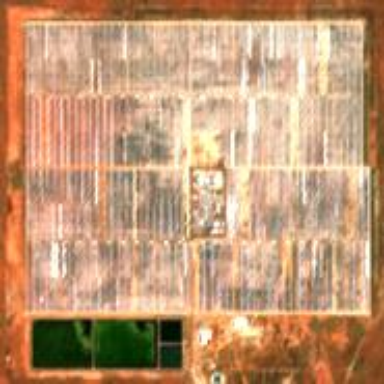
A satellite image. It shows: Solar power plant.